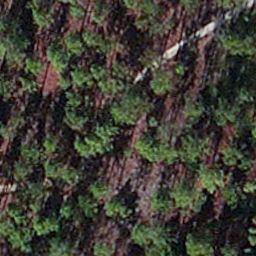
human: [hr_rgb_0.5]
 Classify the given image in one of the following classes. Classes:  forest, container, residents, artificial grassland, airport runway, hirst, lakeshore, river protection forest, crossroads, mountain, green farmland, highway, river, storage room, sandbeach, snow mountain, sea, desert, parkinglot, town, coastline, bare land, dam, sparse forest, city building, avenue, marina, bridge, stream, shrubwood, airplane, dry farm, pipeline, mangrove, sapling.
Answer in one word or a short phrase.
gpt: sapling